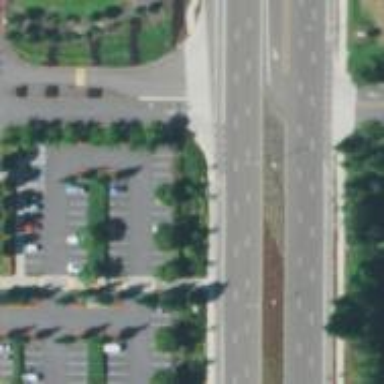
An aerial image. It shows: Primary link highway with asphalt surface.